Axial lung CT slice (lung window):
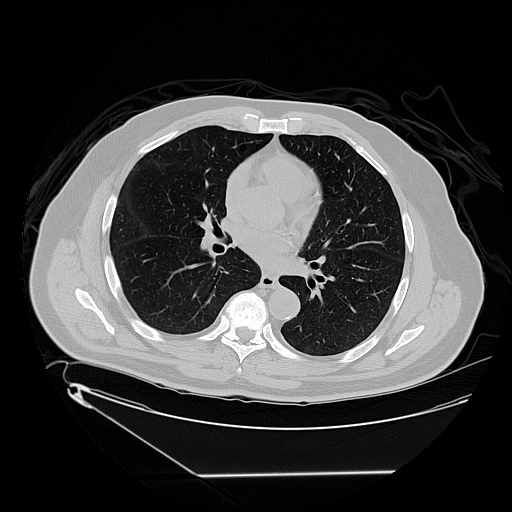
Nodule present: no